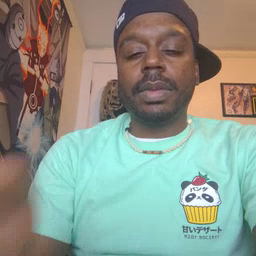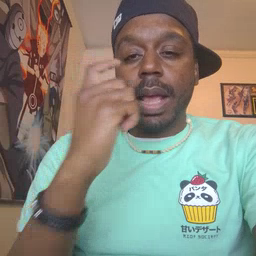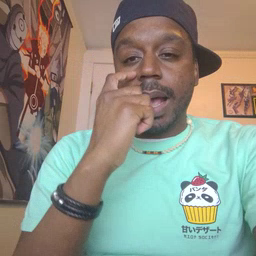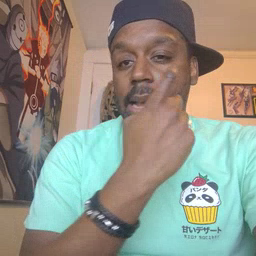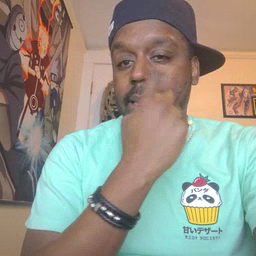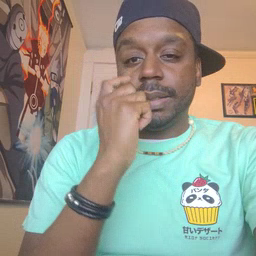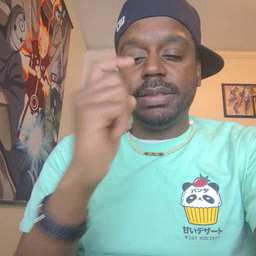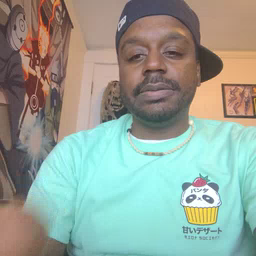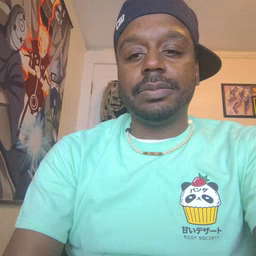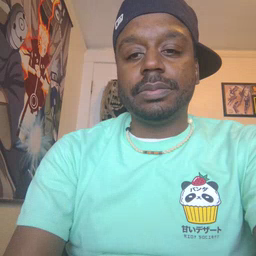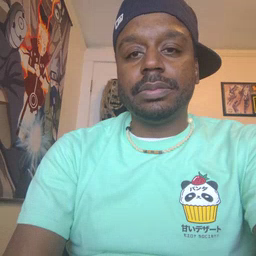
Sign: eye